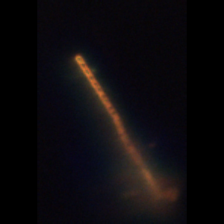
Taxon: Chaetoceros
Group: Diatoms